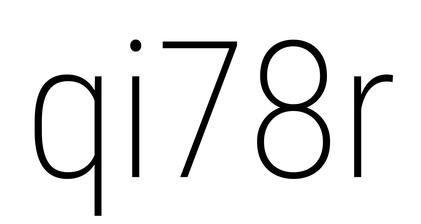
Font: Roboto_Condensed_ExtraLight